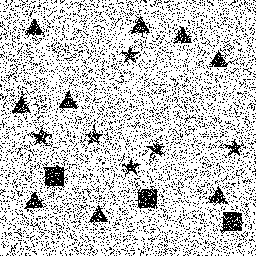
Squares: 3
Triangles: 9
Stars: 6
Total shapes: 18